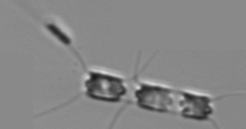
Label: Chaetoceros_didymus